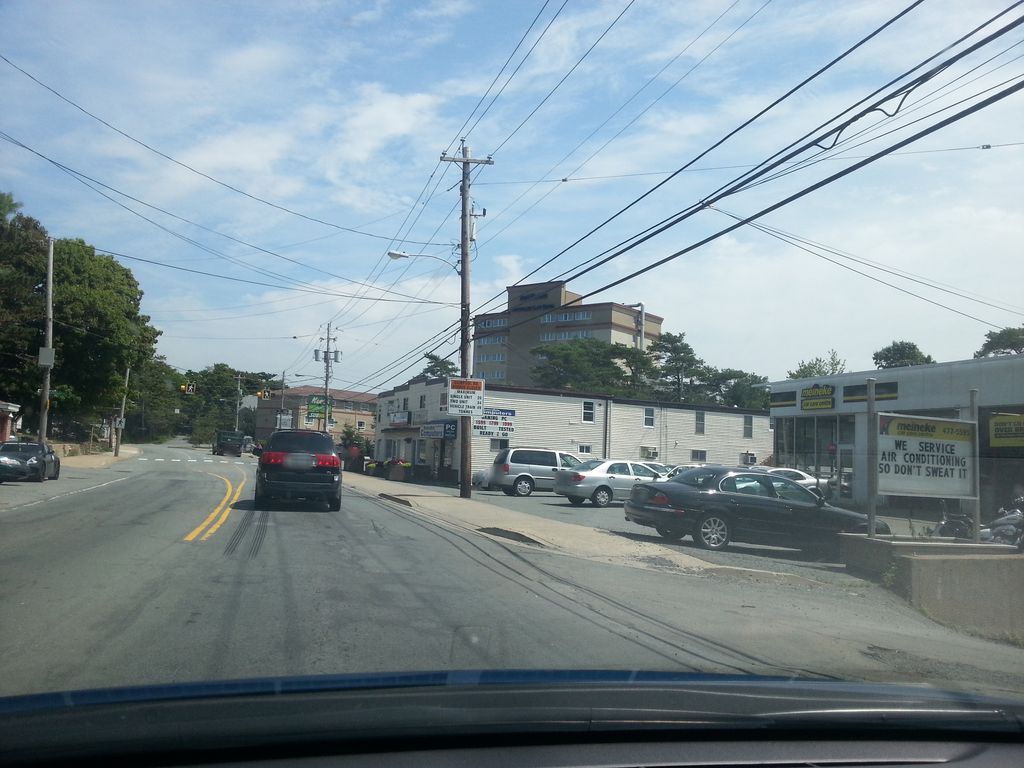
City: halifax